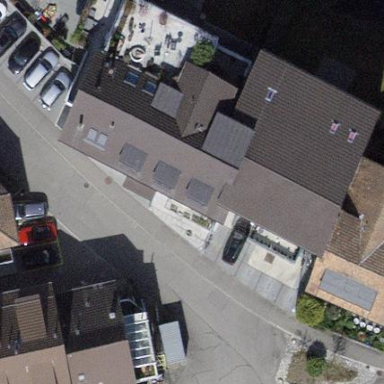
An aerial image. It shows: Gabled roof apartments building.